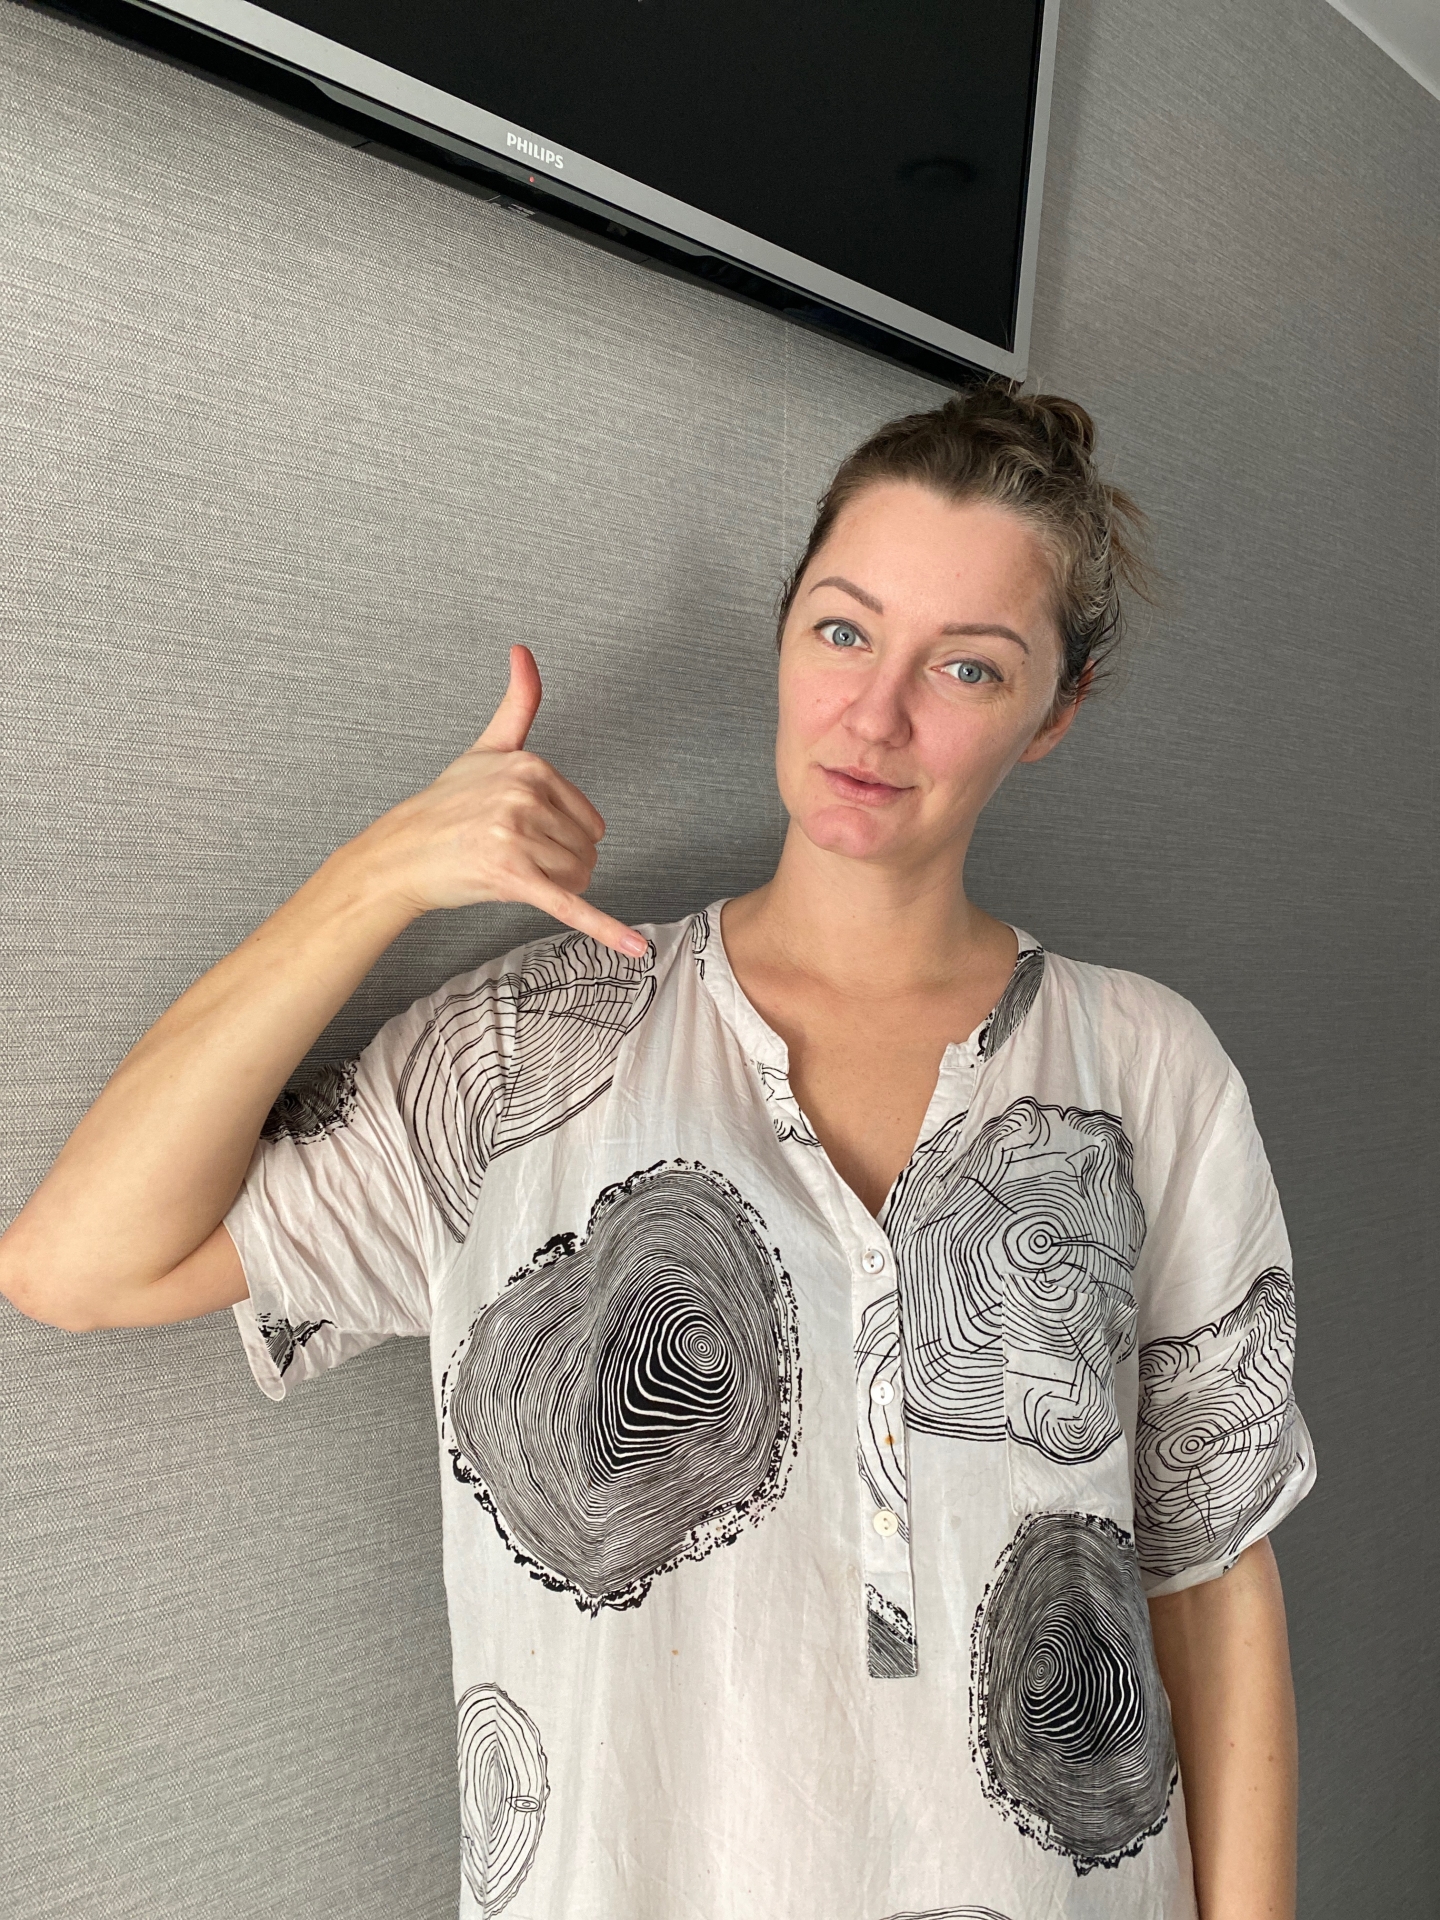
Label: clear